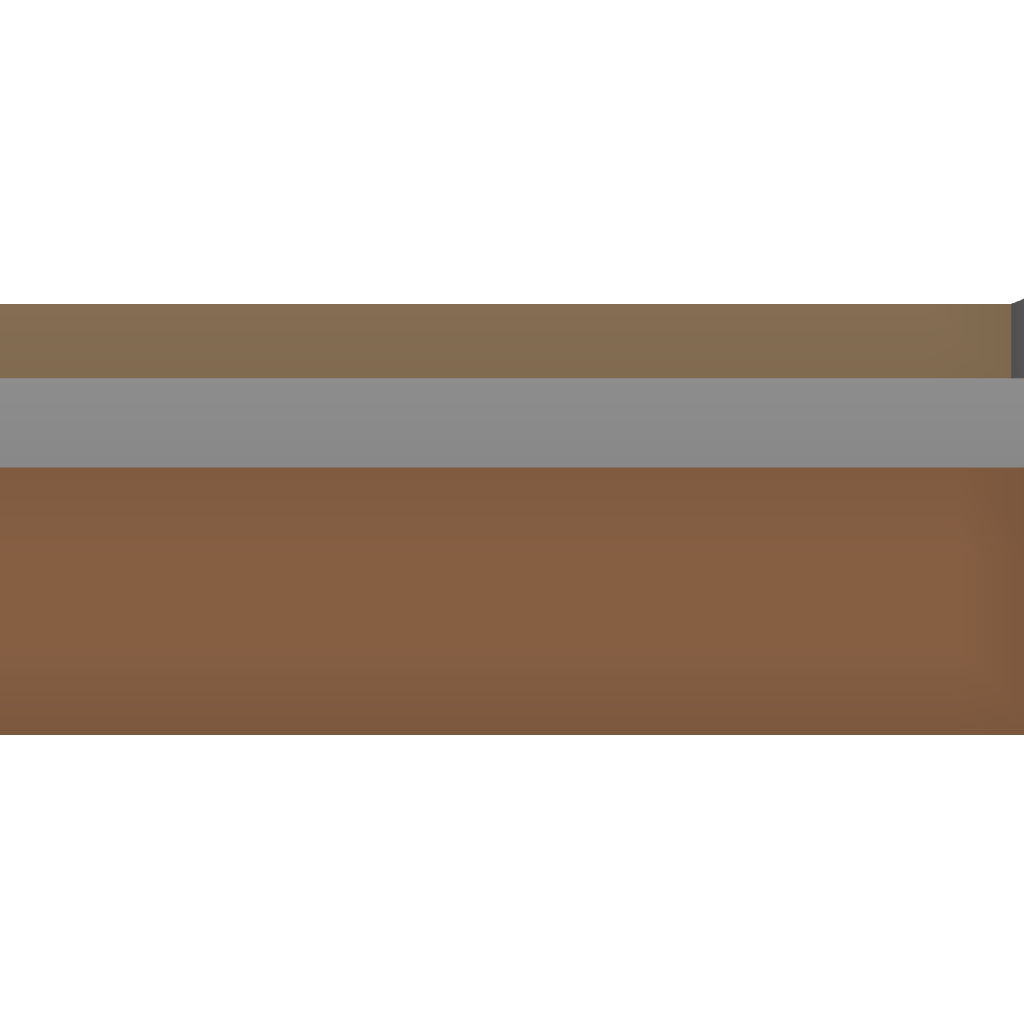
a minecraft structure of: simply archery range